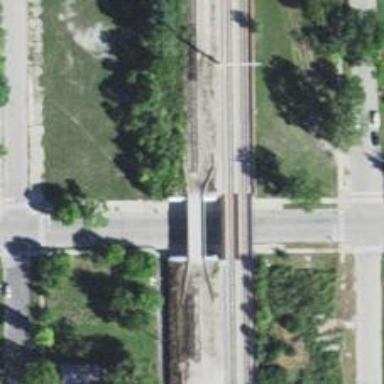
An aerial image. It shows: Abandoned railway bridge with siding.